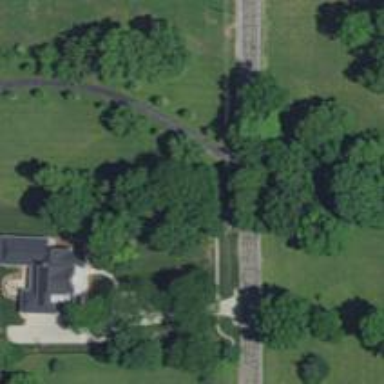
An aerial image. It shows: Driveway leading to service road.